Field crop: maize
Growth stage: 2
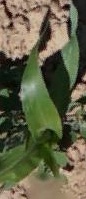
Species: maize